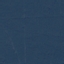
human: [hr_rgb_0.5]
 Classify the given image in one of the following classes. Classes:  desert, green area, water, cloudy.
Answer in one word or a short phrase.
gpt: green area